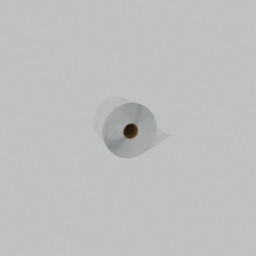
Label: tools